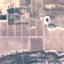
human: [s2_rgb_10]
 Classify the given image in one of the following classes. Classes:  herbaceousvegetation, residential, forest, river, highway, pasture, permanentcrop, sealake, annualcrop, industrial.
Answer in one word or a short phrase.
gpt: PermanentCrop